Aerial crown-view tile of a tropical tree (Barro Colorado Island, Panama), acquired 20240611:
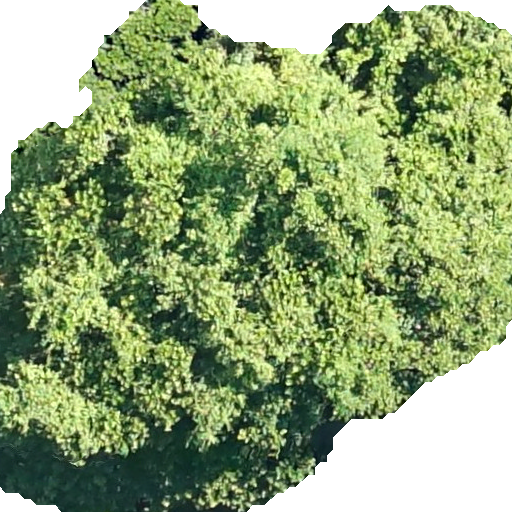
Species: Anacardium excelsum
GBIF accepted scientific name: Anacardium excelsum
Crown area: 358.307 m²